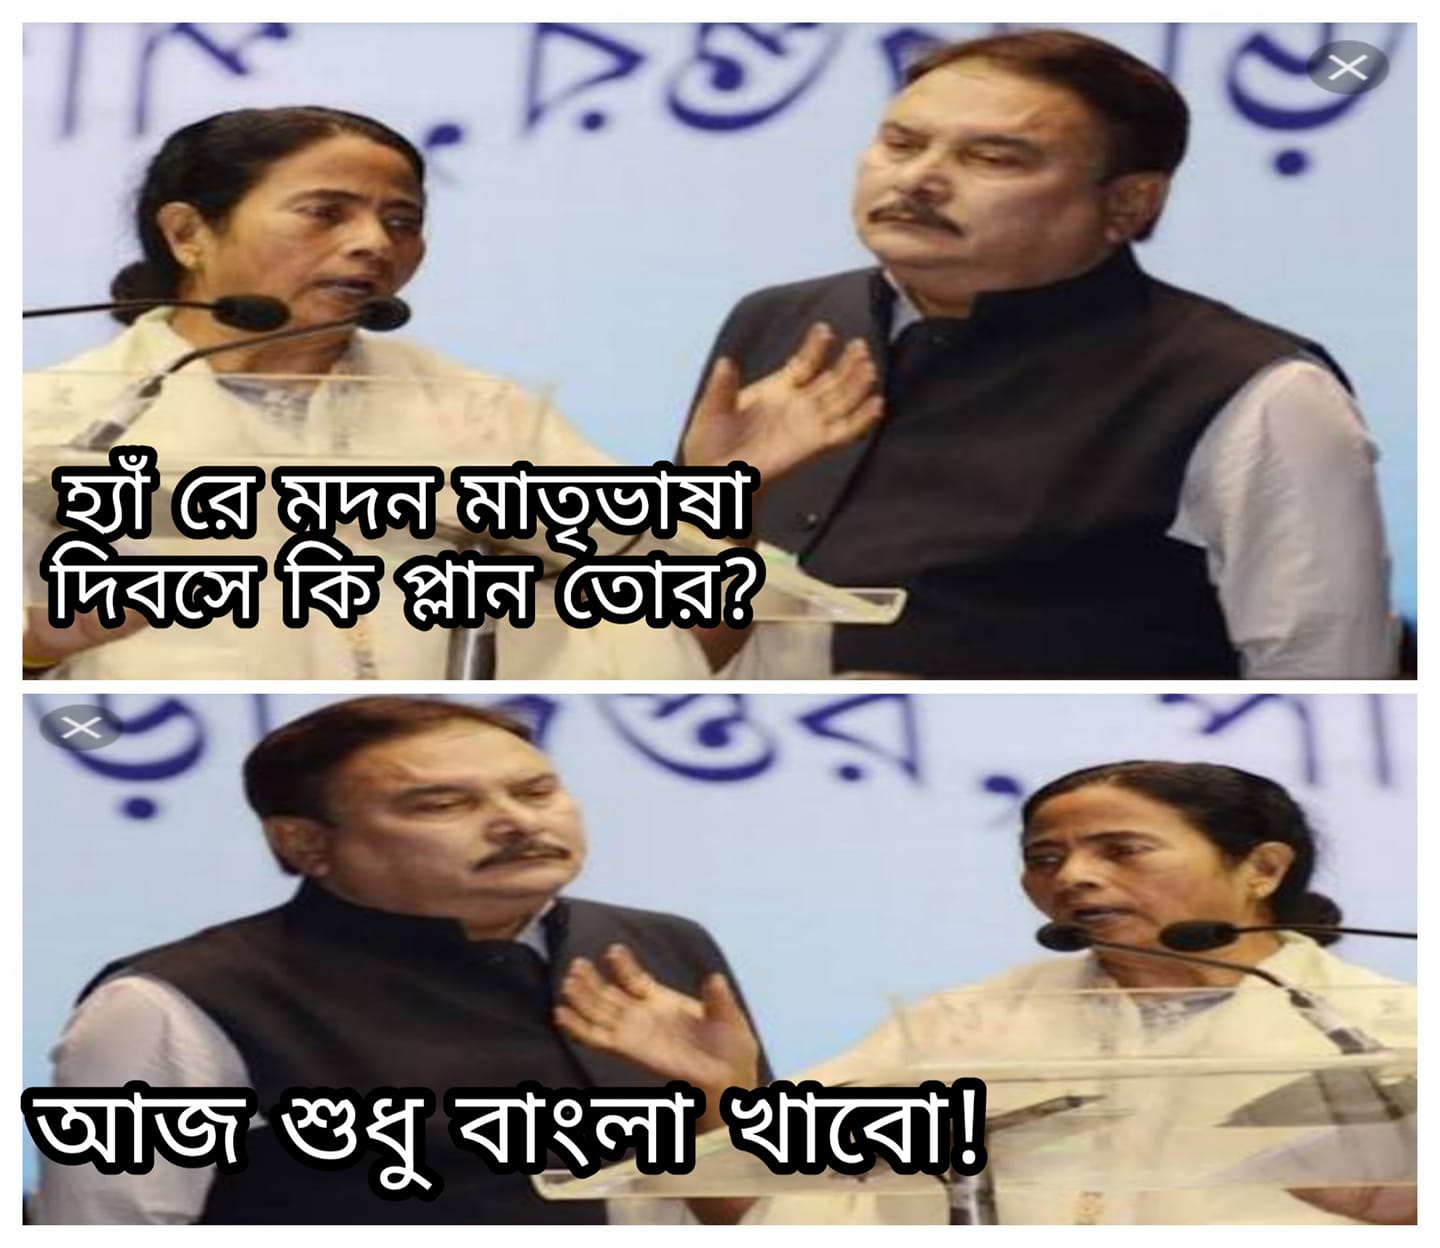
Caption: হ্যাঁ রে মদন মাতৃভাষা দিবসে কি প্লান তোর ?  আজ শুধু বাংলা খাবো !
Label: hate